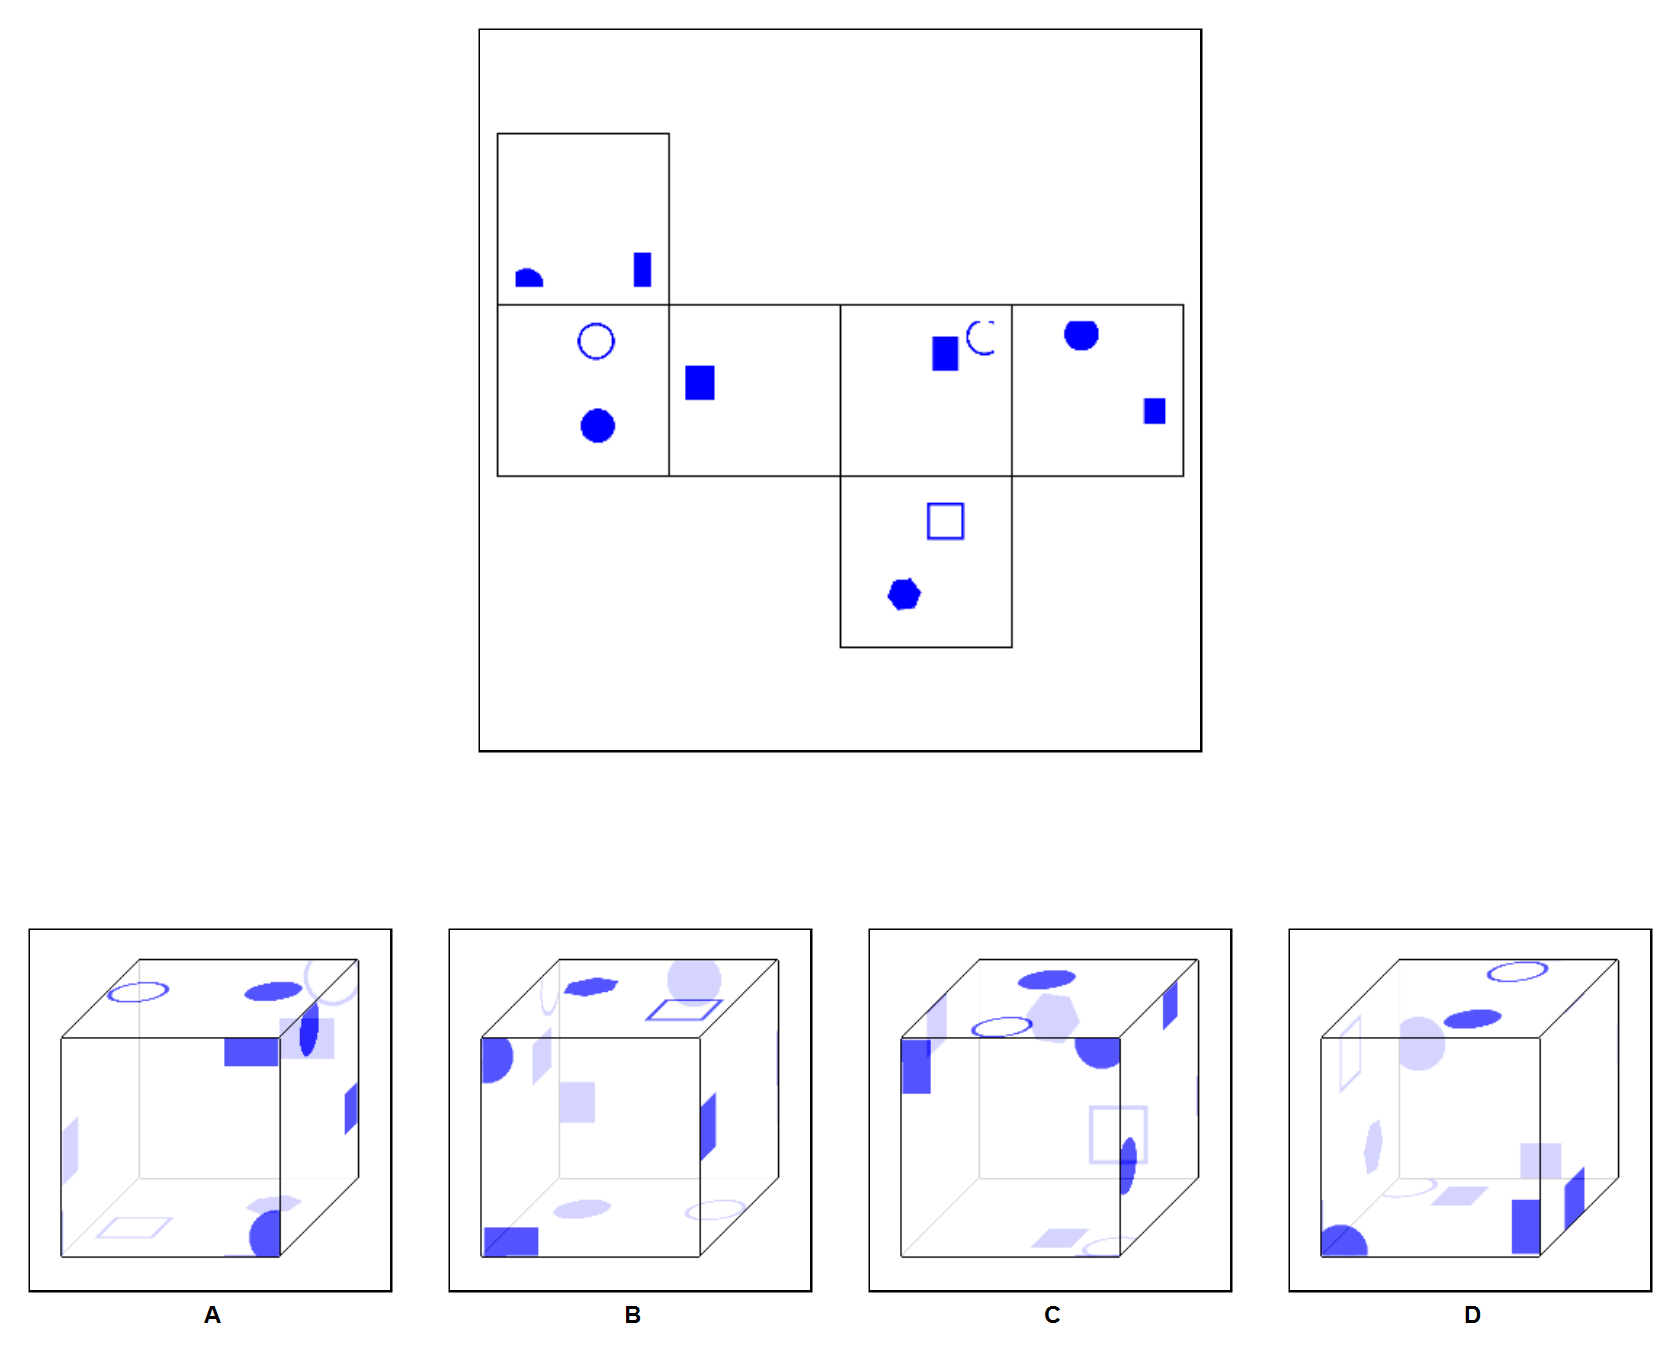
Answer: C